Question: I want to learn designing android UI and implementation to android apps. I found one video tutorial on the web but It seems only how to design. I don't know how to use it on apps.
<URL>
How can I use custom UI design on my android app ? I'm using fireworks for design. For example, simple design:

How can I use this on my app ? (I know it looks terrible but I just want to learn how to do it.)
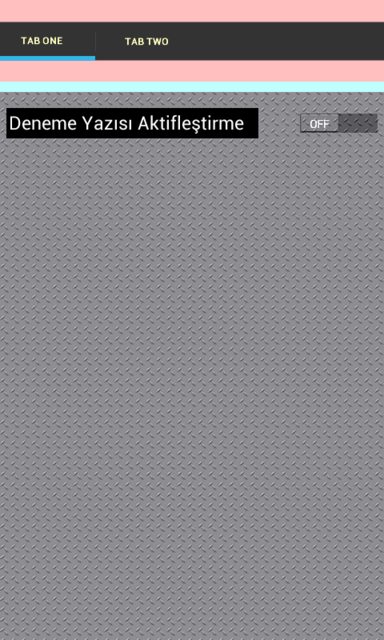
Answer: Simply creating a UI in fireworks won't be enough. You'll need to split it into multiple components, and the construct it within your app using XML or Java.
The Android developer site <URL> of documentation and guides on doing this.
Searching on Google will also give you lots of tutorials for the different UI elements and how to style them.
Your layout will require a tabbed Activity (or an ActionBar with tabs), a TextView and a Switch, from what I can see.